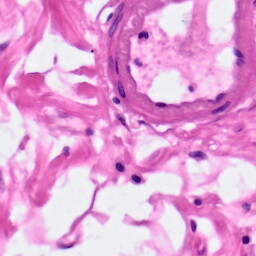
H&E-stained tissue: Pancreatic